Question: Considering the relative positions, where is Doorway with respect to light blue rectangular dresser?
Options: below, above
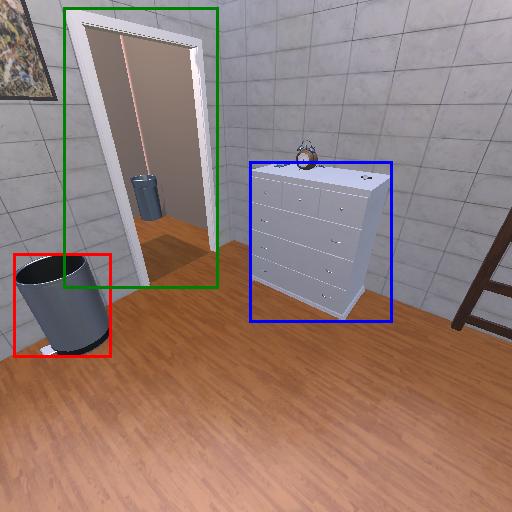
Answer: below